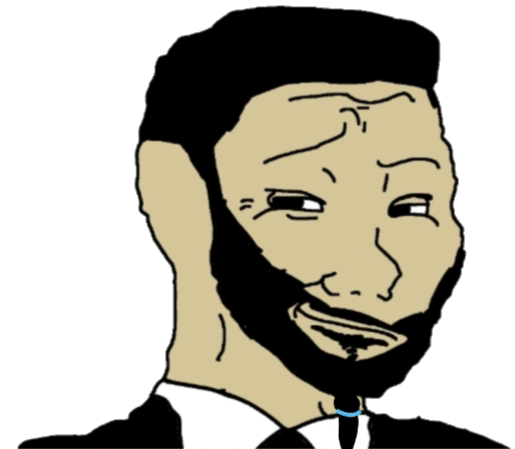
Label: 5_Smugjak